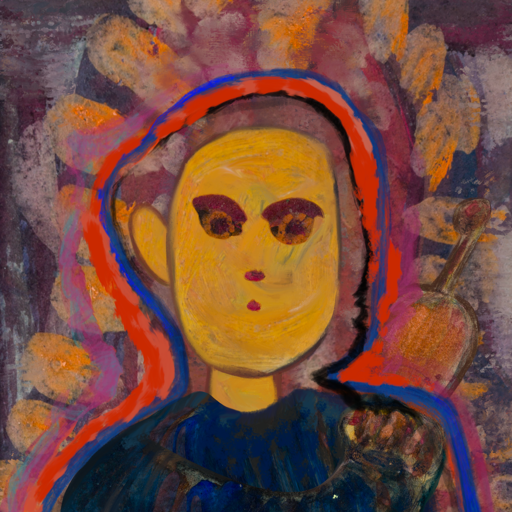
Background: Doll, Head And Neck Front: After_Raid, Face Front: Doll, Bust: Pipe, Hair Front: Experience, Head Accessory: Blank, Second Necklace: Blank, Necklace: Blank, Baby: Blank